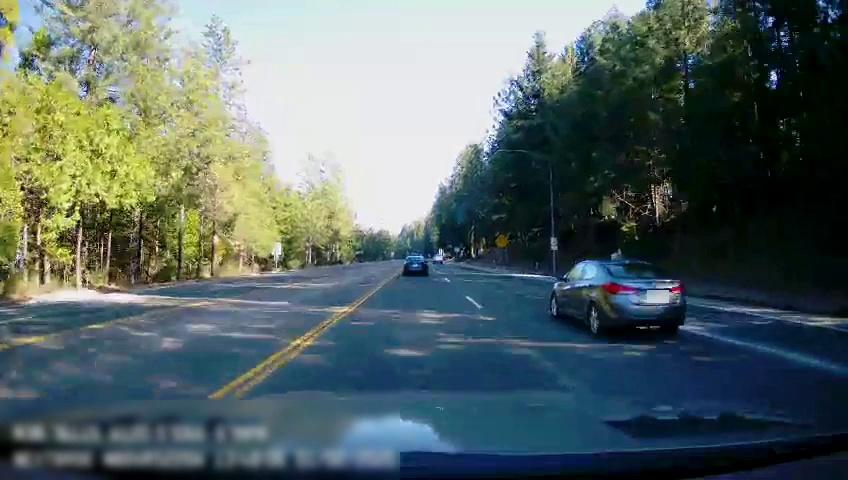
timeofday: Day
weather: Sunny
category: Drivable Space
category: Vehicles | Car
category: Vehicles | Car
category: Vehicles | Truck
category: Lanes | Alternate Lane
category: Lanes | Current Lane
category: Lanes | Current Lane
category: Lanes | Current Lane
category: Lanes | Opposite Lane
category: Lanes | Opposite Lane
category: Traffic | Signs
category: Traffic | Signs